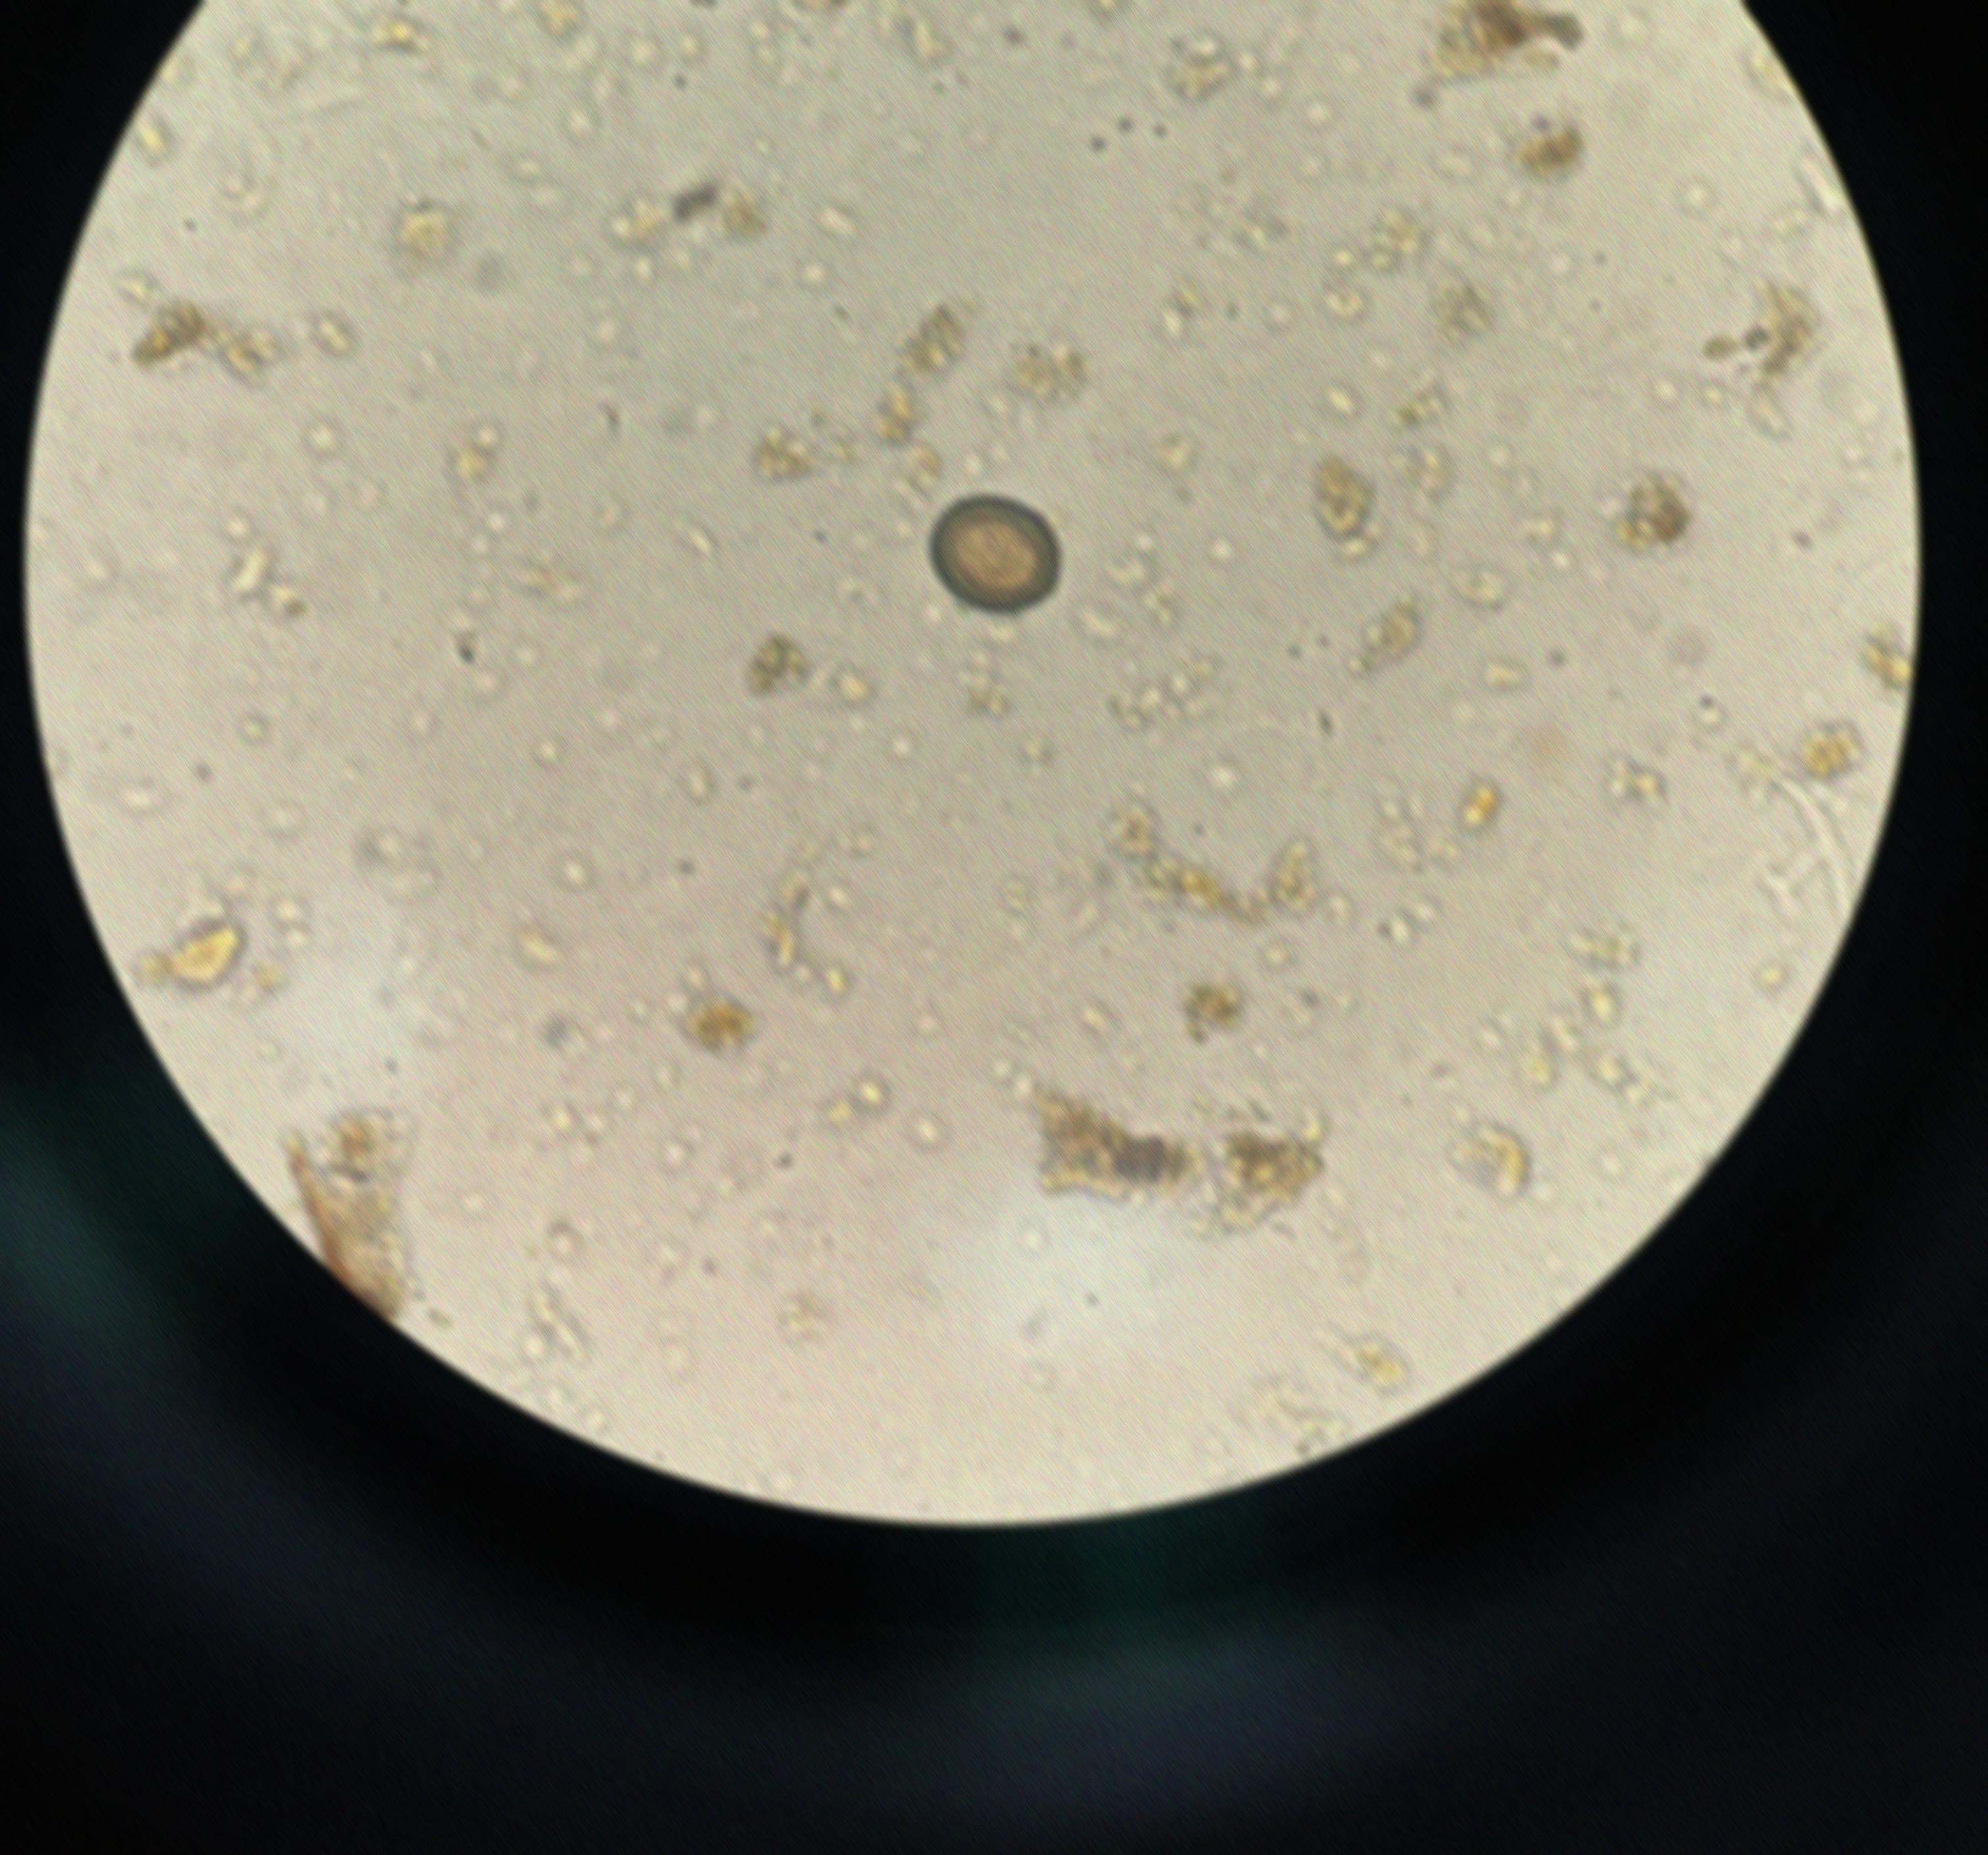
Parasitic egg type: Taenia spp. egg